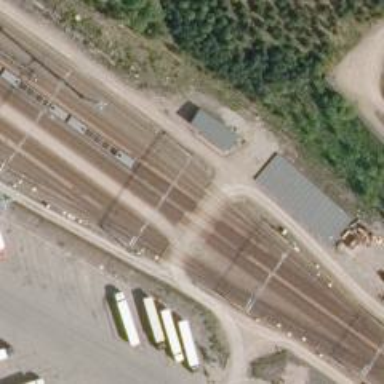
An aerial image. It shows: Level crossing with saltire markings.